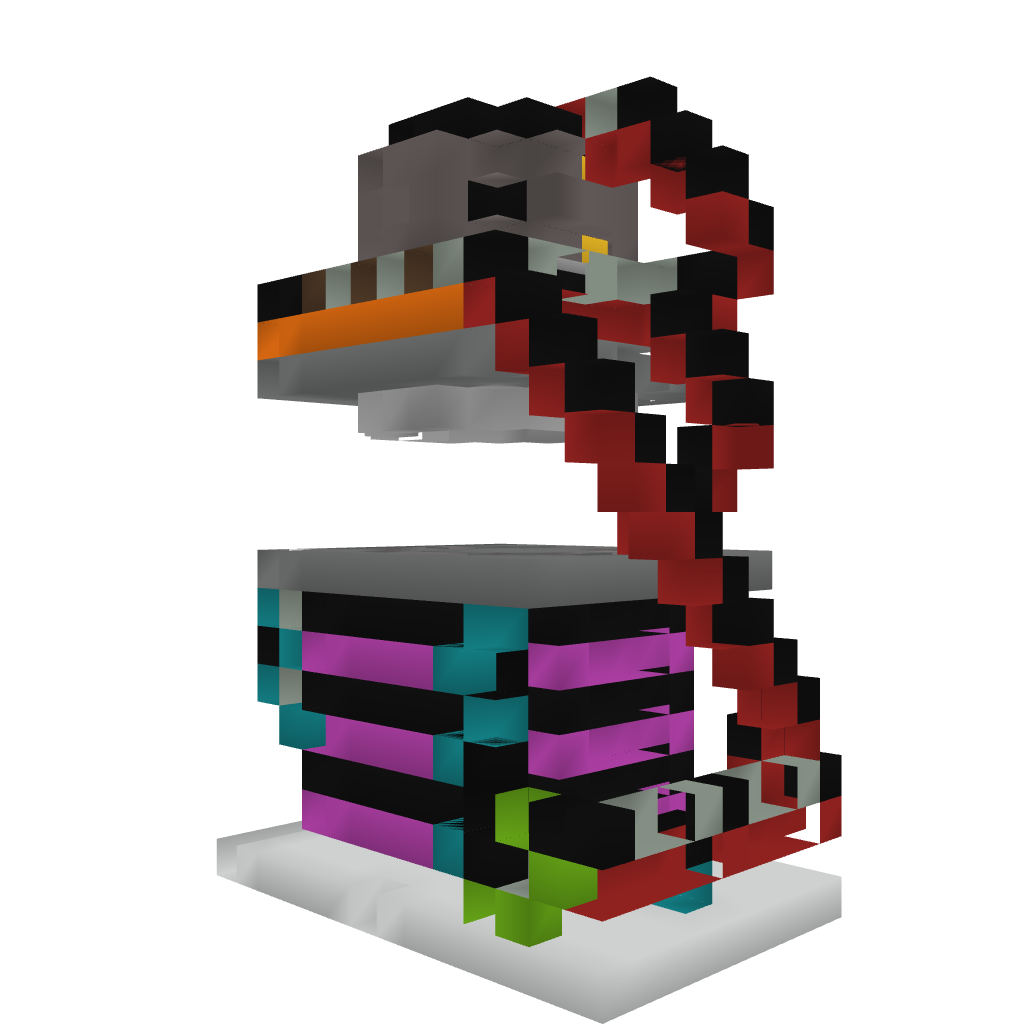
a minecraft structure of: Stargate Ring Transporter